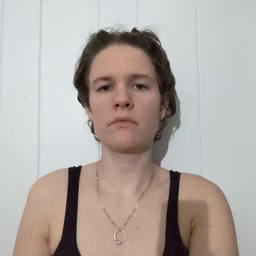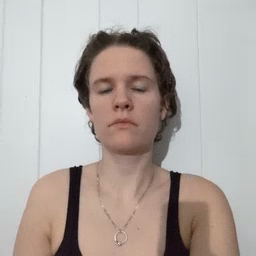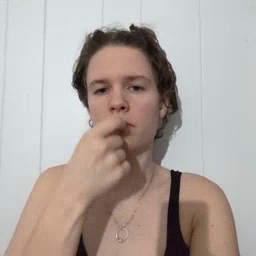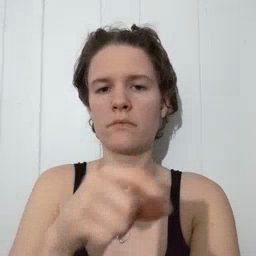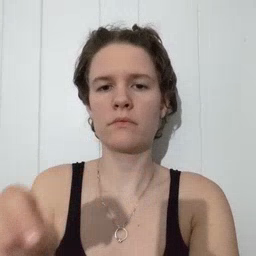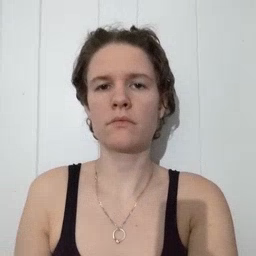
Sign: pencil